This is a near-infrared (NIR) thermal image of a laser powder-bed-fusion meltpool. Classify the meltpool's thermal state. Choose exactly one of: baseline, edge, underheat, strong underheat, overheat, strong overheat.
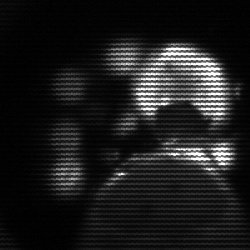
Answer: edge